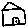
Label: house